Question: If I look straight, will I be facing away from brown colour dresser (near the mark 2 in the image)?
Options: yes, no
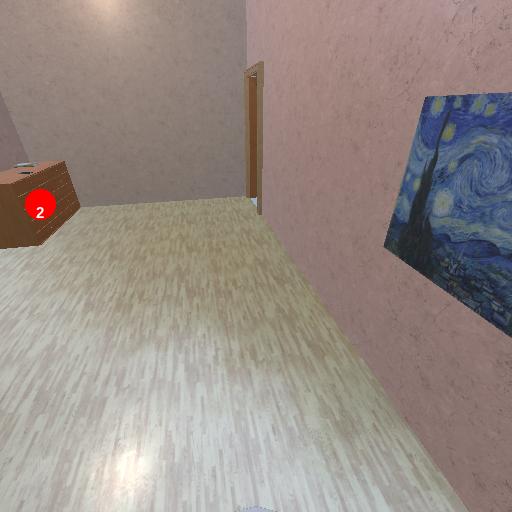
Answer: yes